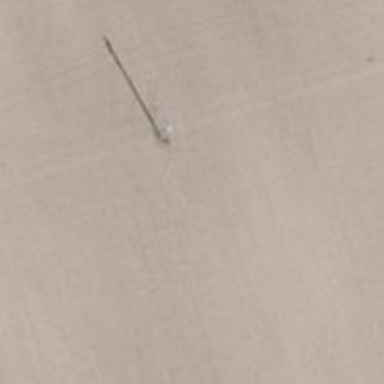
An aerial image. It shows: Power pole.